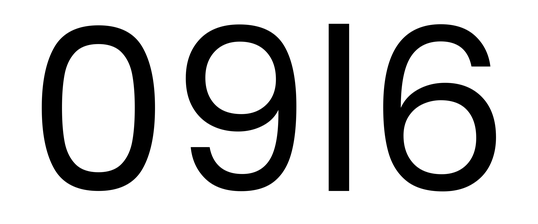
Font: Poppins-Regular